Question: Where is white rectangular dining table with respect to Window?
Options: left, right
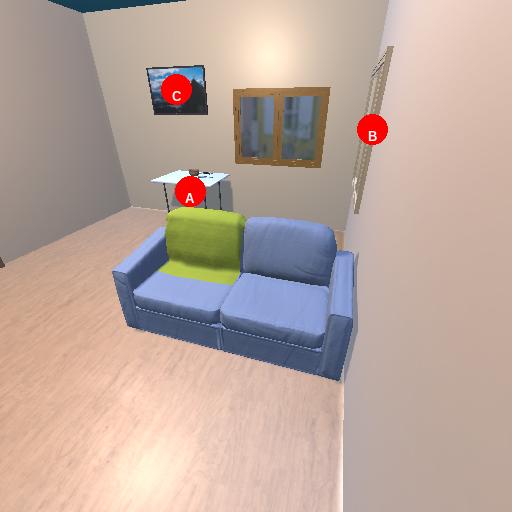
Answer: left